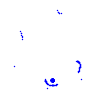
Particle: kaon